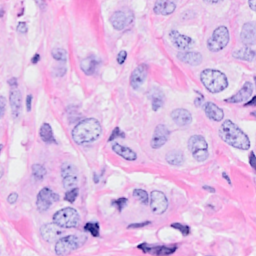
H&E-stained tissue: Breast